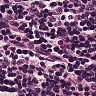
Metastatic tissue present: no